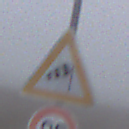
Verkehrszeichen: SeitenwindVonRechts
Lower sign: Geschwindigkeit80
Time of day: MorningAfternoon
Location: Outdoor (RoadRail)
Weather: Overcast
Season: NotSpecified
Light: Natural